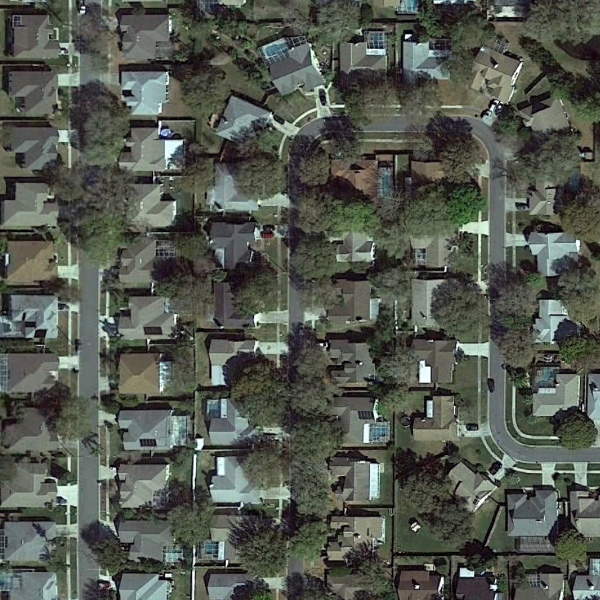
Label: DenseResidential